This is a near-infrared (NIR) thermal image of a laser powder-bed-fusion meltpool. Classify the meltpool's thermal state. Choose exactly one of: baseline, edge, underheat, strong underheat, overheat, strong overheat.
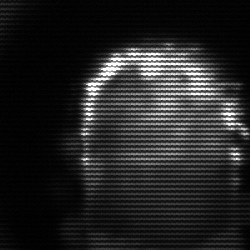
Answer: baseline